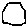
Label: hexagon